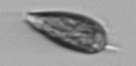
Label: Prorocentrum_triestinum